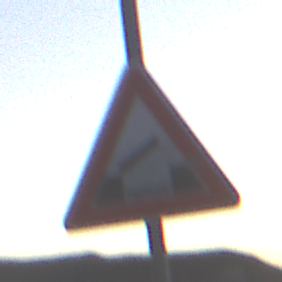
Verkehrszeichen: BeweglicheBruecke
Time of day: Dusk
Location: Outdoor (Nature)
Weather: Clear
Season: NotSpecified
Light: Natural